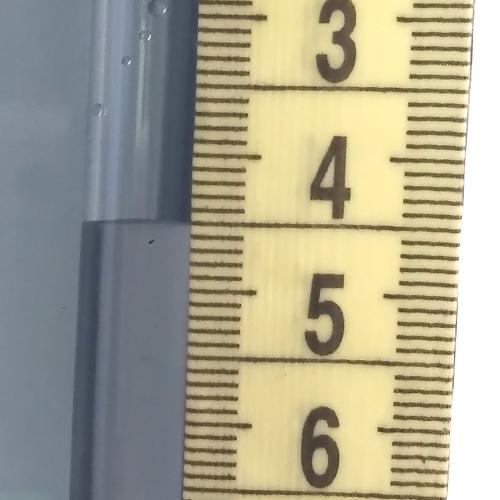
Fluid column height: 4.5 cm